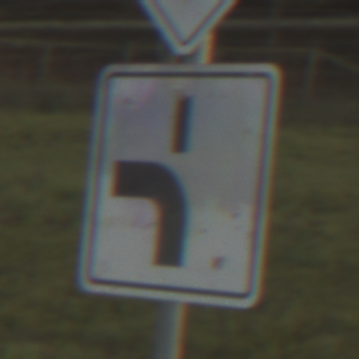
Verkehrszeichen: VerlaufVorfahrtsstrasse5
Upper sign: Vorfahrtsstrasse
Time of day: SunriseSunset
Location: Outdoor (Nature)
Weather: PartlyCloudy
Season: NotSpecified
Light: Natural